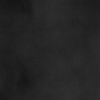
Label: dusty